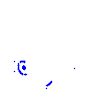
Particle: pion